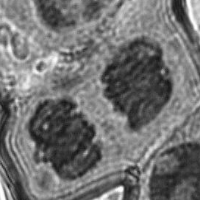
Label: telophase